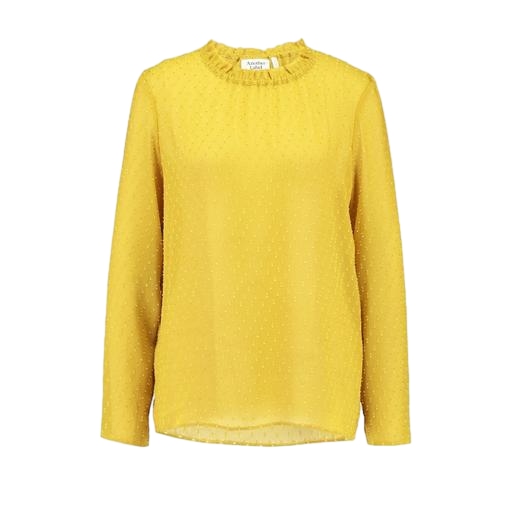
yellow women's blouse, longsleeved blouse, yellow kerra blouse, white background